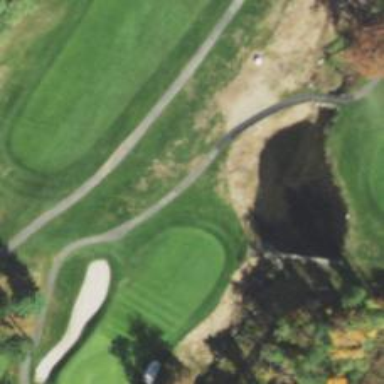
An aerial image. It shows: Golf fairway surrounded by grass.